Field crop: maize
Growth stage: 2
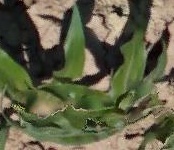
Species: maize